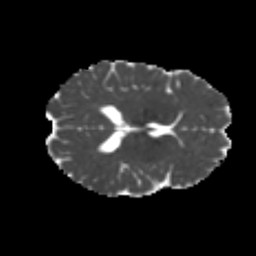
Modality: MD
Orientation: axial
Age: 21
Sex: female
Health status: healthy
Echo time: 0.074 s